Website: apple
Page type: account-dashboard
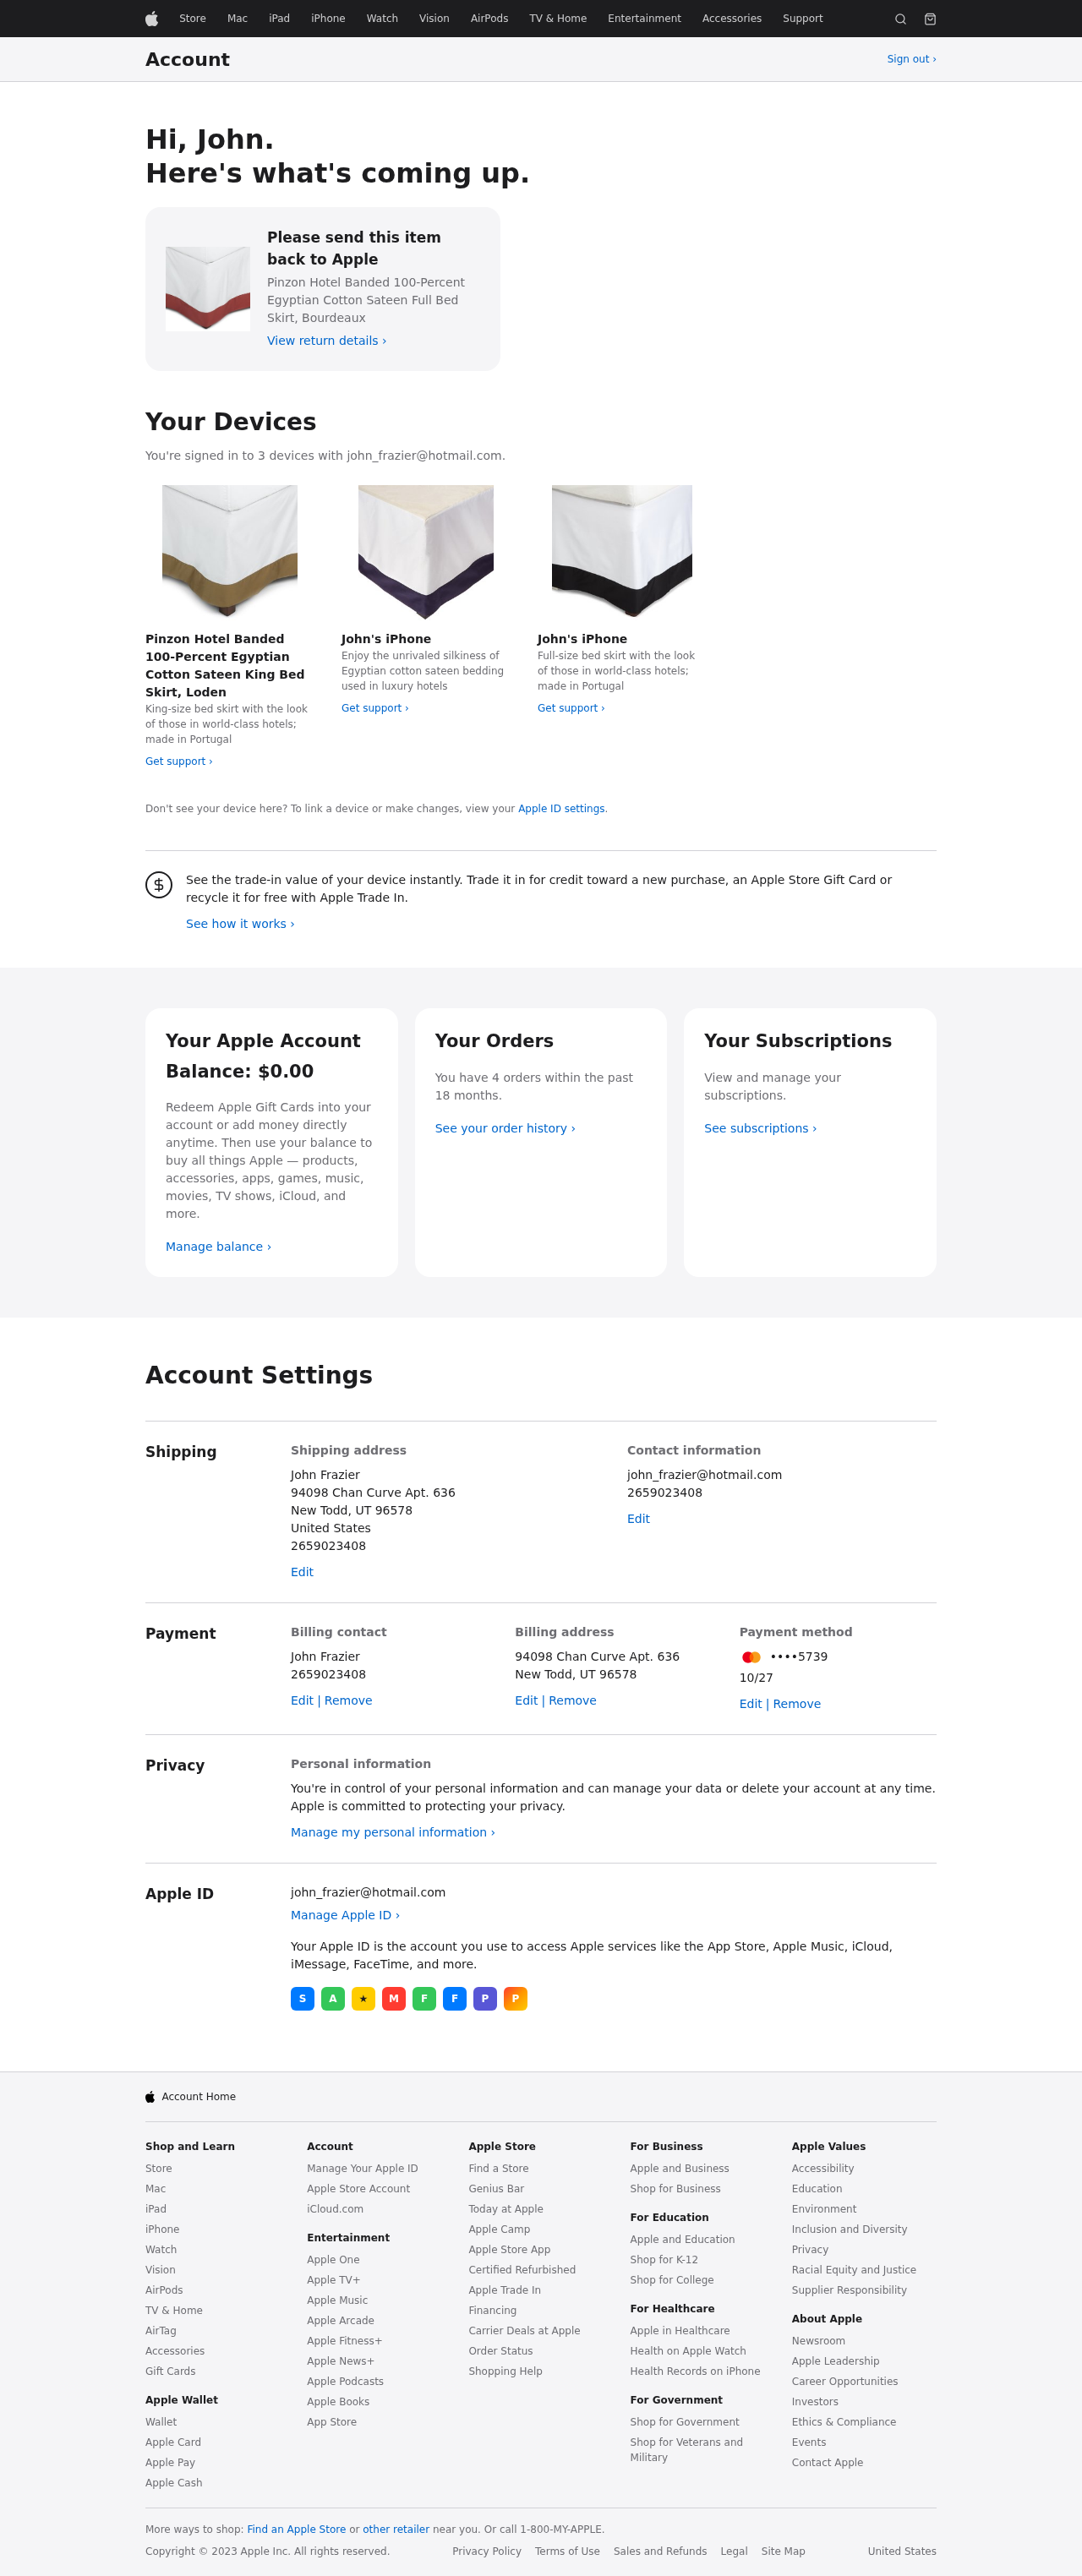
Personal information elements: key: PII_CITY_STATE_ZIP
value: New Todd, UT 96578
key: PII_EMAIL
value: john_frazier@hotmail.com
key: PII_FIRSTNAME
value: John
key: PII_FULLNAME
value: John Frazier
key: PII_PHONE
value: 2659023408
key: PII_STREET
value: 94098 Chan Curve Apt. 636
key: PII_EMAIL2
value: john_frazier@hotmail.com
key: PII_EMAIL3
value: john_frazier@hotmail.com
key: PII_PHONE_LINE
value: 3408
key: PII_PHONE_SUFFIX
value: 3408
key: PII_PHONE2
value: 2659023408
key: PII_PHONE3
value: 2659023408
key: PII_PHONE_NUMERIC
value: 2659023408
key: PII_PHONE_LINE_NUMERIC
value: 3408
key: PII_PHONE_SUFFIX_NUMERIC
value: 3408
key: PII_PHONE2_NUMERIC
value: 2659023408
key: PII_PHONE3_NUMERIC
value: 2659023408
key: PII_PHONE_DIGITS
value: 2659023408
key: PII_PHONE_LAST4
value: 3408
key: PII_LASTNAME
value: Frazier
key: PII_FULLNAME2
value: John Frazier
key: PII_FULLNAME3
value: John Frazier
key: PII_FIRSTNAME2
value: John
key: PII_FIRSTNAME3
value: John
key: PII_LASTNAME2
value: Frazier
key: PII_LASTNAME3
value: Frazier
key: PII_FIRSTNAME_DERIVED
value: John
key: PII_LASTNAME_DERIVED
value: Frazier
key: PII_FULLNAME_DERIVED
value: John Frazier
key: PII_NAME_FULL_DERIVED
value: John Frazier
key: PII_CITY
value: New Todd
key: PII_STATE_ABBR
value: UT
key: PII_POSTCODE
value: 96578
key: PII_POSTCODE_FULL
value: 96578
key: PII_CITY_STATE
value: New Todd, UT
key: PII_POSTCODE_NUMERIC
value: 96578
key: PII_CARD_LAST4
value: ••••5739
Product elements: key: PRODUCT1_NAME
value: Pinzon Hotel Banded 100-Percent Egyptian Cotton Sateen Full Bed Skirt, Bourdeaux
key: PRODUCT2_DESC
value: King-size bed skirt with the look of those in world-class hotels; made in Portugal
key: PRODUCT2_NAME
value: Pinzon Hotel Banded 100-Percent Egyptian Cotton Sateen King Bed Skirt, Loden
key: PRODUCT3_DESC
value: Enjoy the unrivaled silkiness of Egyptian cotton sateen bedding used in luxury hotels
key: PRODUCT4_DESC
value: Full-size bed skirt with the look of those in world-class hotels; made in Portugal
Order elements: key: ORDER_COUNT
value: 4
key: ORDER_HISTORY_MONTHS
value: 18
Other elements: key: NUM_DEVICES
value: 3
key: ACCOUNT_BALANCE
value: $0.00